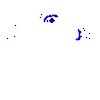
Particle: electron